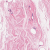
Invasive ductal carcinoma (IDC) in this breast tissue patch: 0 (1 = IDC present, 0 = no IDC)